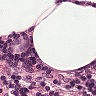
Metastatic tissue present: no